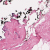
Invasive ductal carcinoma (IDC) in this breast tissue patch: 0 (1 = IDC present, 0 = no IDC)